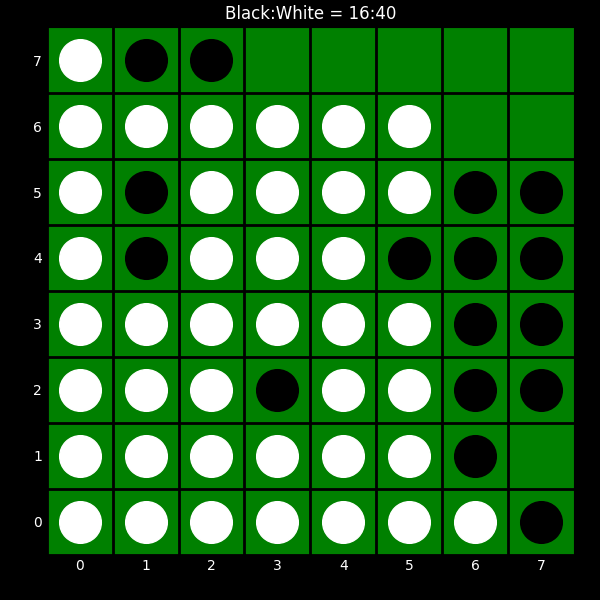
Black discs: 16
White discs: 40